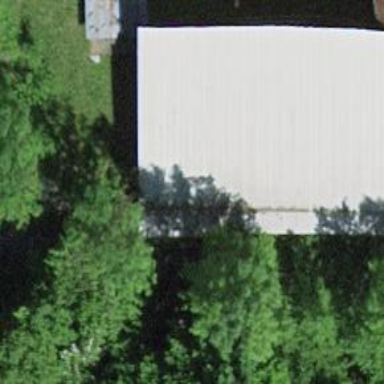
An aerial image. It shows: Shed.